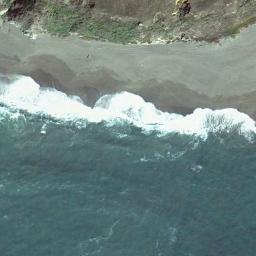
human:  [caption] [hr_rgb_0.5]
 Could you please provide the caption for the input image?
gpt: The beach is a regular rectangle .

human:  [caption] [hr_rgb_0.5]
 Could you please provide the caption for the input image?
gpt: The beach is surrounded by blue water and waves of waves and green grass .

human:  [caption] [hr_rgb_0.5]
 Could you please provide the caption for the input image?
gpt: And the color of the seawater is dark blue and the color of the seawater is dark blue .

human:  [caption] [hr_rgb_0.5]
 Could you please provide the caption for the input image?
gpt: The beach is composed of blue seawater and a coast with sparse green plants .

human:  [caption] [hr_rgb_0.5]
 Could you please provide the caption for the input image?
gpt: The grass is beside the beach .